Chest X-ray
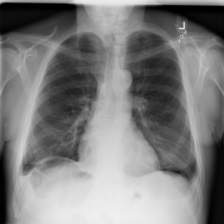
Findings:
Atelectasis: negative
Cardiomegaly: negative
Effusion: negative
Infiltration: negative
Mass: negative
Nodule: negative
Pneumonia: negative
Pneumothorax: negative
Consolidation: negative
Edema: negative
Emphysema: negative
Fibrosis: negative
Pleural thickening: negative
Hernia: negative